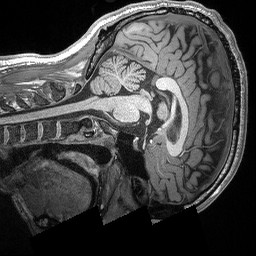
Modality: T1w
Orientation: sagittal
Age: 26
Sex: male
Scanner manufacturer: siemens
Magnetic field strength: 3 T
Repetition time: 2.17 s
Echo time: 0.00169 s